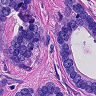
Metastatic tissue present: yes